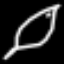
Label: leaf